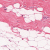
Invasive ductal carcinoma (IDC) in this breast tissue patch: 0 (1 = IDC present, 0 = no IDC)